Question: I installed the latest version of Wordpress and added the <URL>.
It works perfectly with both themes that ship with Wordpress: <URL> theme.
However it doesn't work with the excellent <URL> theme, which I would like to use. The code box looks strange with the right border at the end of the actual code:

I have tried investigating this with Firebug without any success. The CSS from the WP-Syntax plugin should be the same in all three theme cases. So the fact that it looks wierd with this theme has to do with some inherited CSS property from the LightWord theme.
This in turn probably means that the WP-Syntax plugin should reset something more for its CSS to work correctly.
Advanced CSS isn't something I'm good at. But I would very much like to resolve this problem as soon as possible. I'm also curious from a technical view point what could be causing this behavior? I hope someone with good CSS skills will be able to help out!
We (you if you want to, me if you don't feel like it) could then file a bug report in the appropriate place, to get these components working together.
To resolve this I understand you need more than screenshots. I have a link with the problem theme, which could be used to investigate further.
(Taken down as the problem is solved)
In response to a comment I'm also including a link to the working web site using the classic theme and the same plugin setup: (Taken down as the problem is solved)
Thank you for reading!
## Summary of problems I'd like to solve:
- - '.wp_syntax {width:100%;}'-
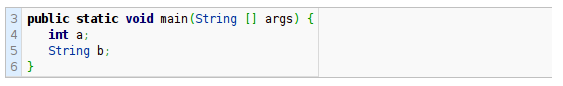
Answer: The problems you are having are due to the stylesheets of WP-Syntax and LightWord interfering with each other. I don't really think that the problems are with the theme or the plugin, they are just down to how the two interact with each other.
To make all of the required changes, ideally you would edit styles in both <URL>. You can however cheat a little.
In add the following:
'''
.wp_syntax { width:auto; }
.wp_syntax table { border:0 !important; }
.wp_syntax table td { border:0 !important; }
'''
These changes should solve all of the problems, with the benefit of keeping all of the changes localised to a single file (style.css of the LightWood theme). The other tables in the example should all remain unchanged as well.